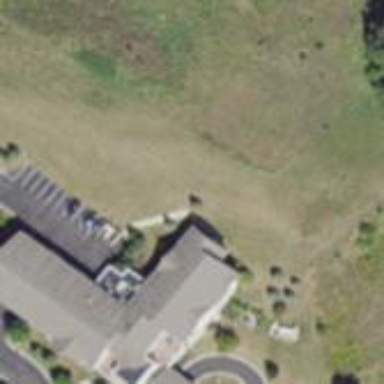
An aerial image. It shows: Nursing home building.